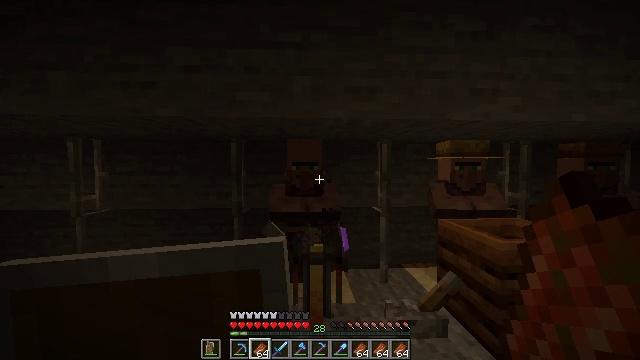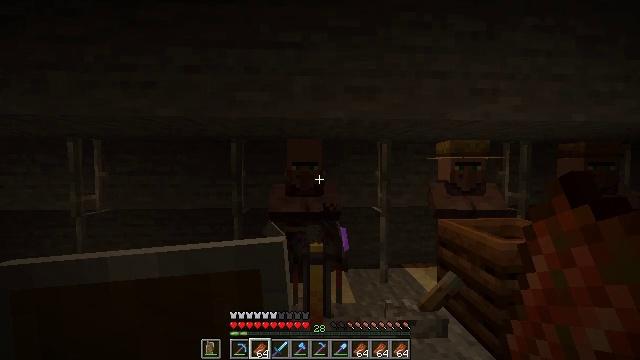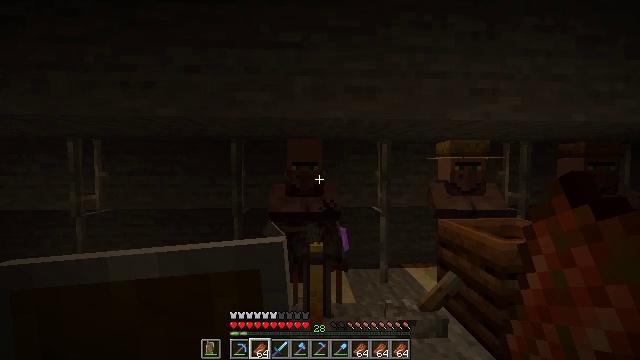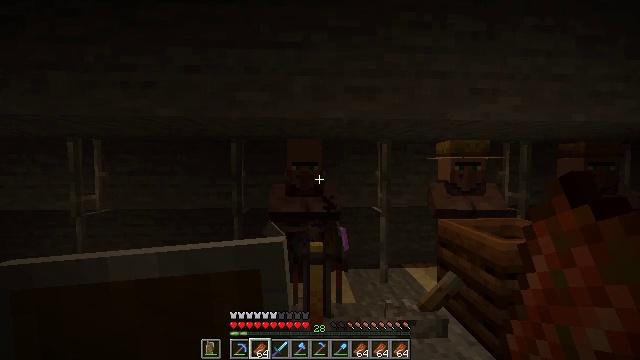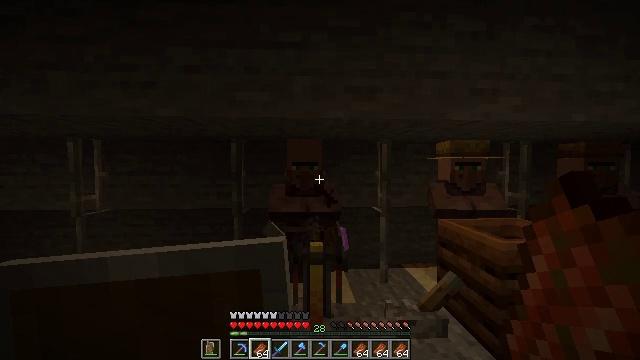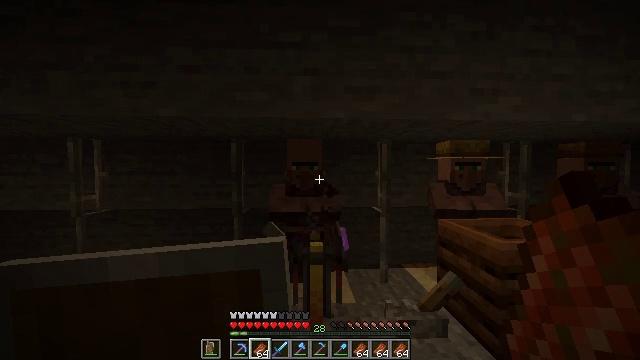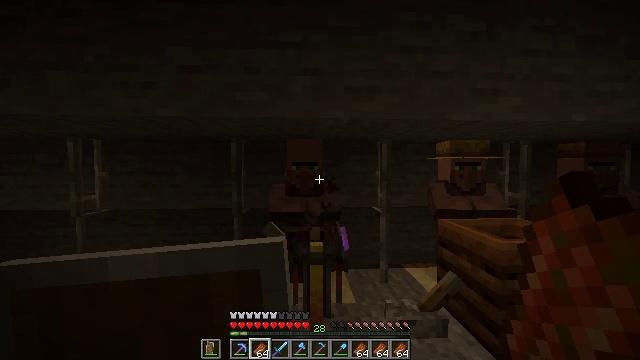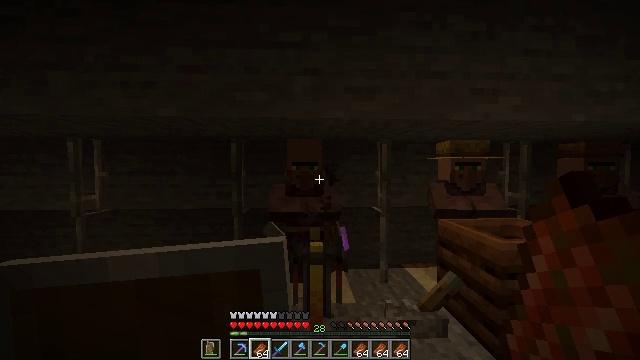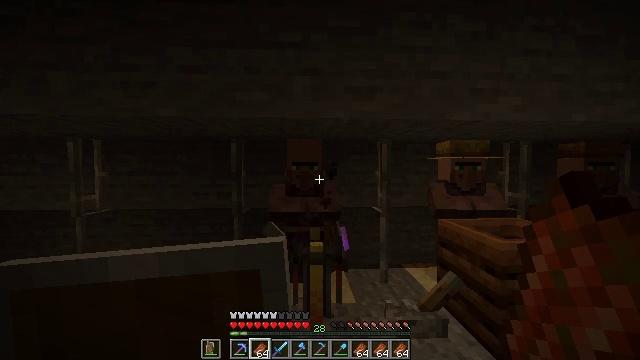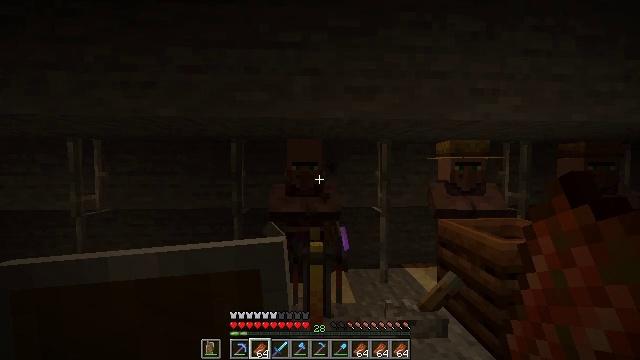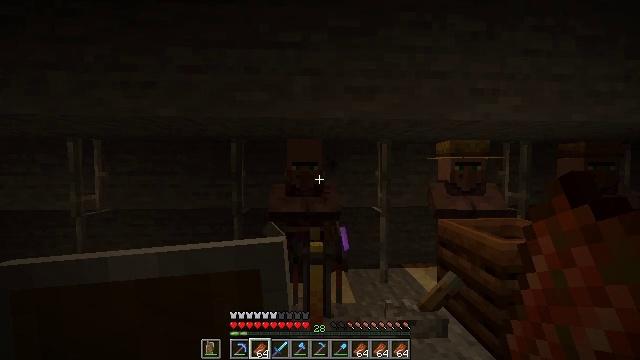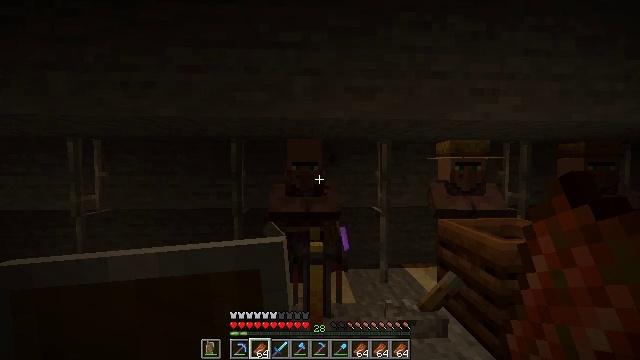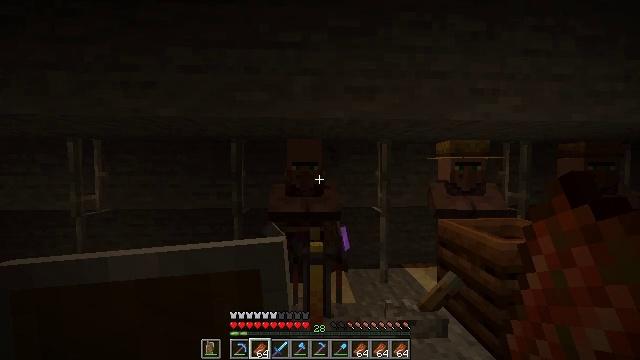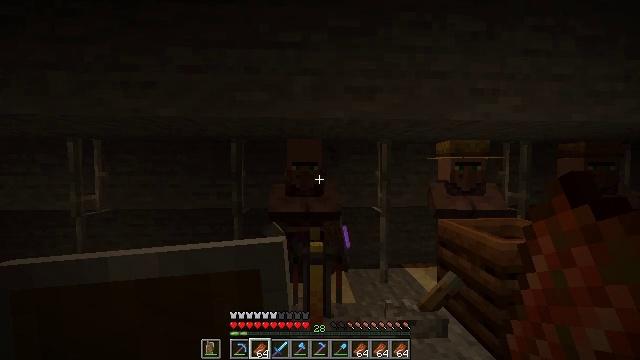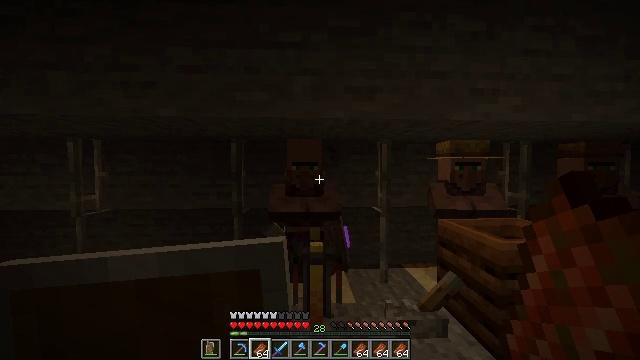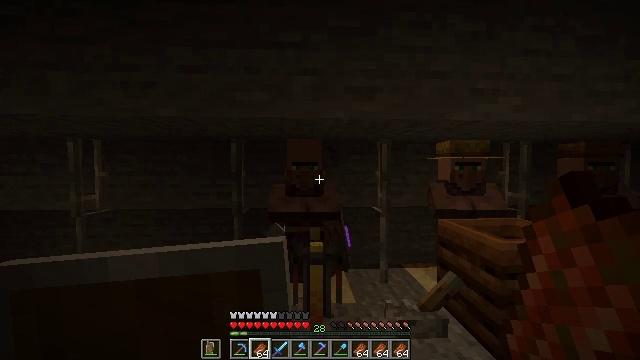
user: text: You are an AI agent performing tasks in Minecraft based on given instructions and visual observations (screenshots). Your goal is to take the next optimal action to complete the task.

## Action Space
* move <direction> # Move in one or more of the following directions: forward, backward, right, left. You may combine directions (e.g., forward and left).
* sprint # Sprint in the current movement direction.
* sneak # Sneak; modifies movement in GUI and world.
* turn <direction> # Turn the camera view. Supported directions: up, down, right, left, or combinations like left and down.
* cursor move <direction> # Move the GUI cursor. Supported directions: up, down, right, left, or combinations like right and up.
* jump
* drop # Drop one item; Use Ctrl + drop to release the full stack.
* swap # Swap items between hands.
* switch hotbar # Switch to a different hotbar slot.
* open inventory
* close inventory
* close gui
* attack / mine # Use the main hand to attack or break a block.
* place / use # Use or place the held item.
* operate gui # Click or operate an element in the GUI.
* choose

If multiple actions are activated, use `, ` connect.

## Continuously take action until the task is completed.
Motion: motion action
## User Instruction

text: Break the blue shulker box to pick it up.
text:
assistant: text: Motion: no_op
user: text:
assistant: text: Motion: no_op
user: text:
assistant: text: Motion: no_op
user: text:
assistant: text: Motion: no_op
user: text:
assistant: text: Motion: no_op
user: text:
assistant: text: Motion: no_op
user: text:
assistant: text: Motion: no_op
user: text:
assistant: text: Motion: no_op
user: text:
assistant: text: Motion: no_op
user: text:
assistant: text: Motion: no_op
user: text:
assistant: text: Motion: no_op
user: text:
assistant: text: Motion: no_op
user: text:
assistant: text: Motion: no_op
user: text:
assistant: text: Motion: no_op
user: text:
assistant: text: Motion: no_op
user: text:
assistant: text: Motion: no_op
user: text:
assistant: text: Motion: no_op
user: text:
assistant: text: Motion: no_op
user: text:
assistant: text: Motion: no_op
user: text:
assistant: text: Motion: no_op
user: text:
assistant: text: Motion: no_op
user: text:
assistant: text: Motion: no_op
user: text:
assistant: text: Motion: no_op
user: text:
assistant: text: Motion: no_op
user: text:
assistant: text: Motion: no_op
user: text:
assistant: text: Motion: no_op
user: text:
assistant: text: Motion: no_op
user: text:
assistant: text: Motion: no_op
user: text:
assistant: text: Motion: no_op
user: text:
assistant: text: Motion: no_op